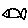
Label: fish